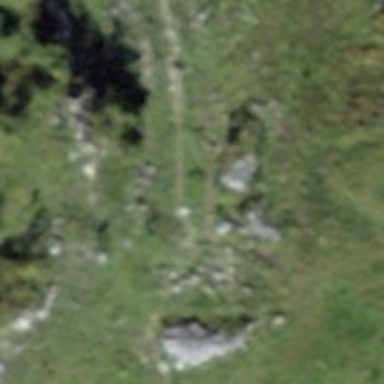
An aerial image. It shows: Path.